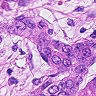
Metastatic tissue present: yes